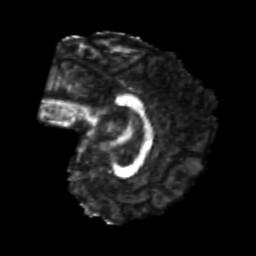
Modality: FA
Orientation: sagittal
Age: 24
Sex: male
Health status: healthy
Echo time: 0.074 s